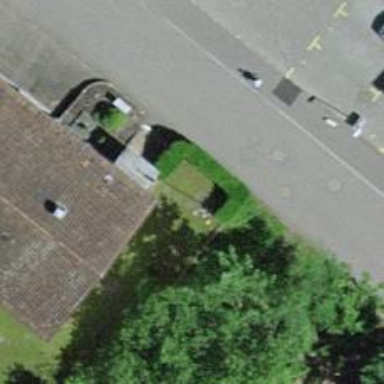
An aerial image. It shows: Flagpole structure.